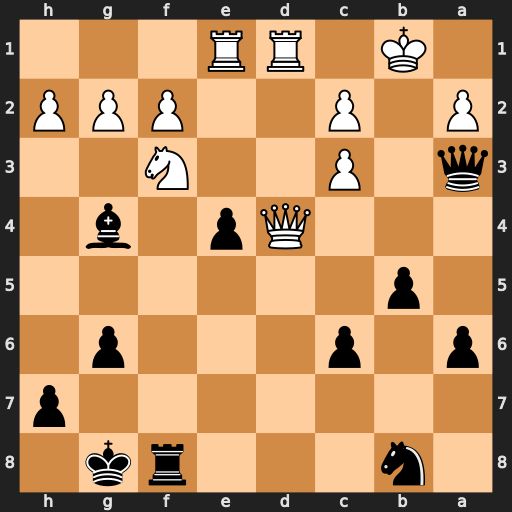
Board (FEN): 1n3rk1/7p/p1p3p1/1p6/3Qp1b1/q1P2N2/P1P2PPP/1K1RR3
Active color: b
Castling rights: -
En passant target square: -
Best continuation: Be6 c4 Bxc4 Qb2 Qxb2+ Kxb2 exf3